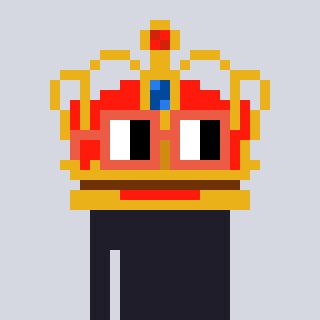
a pixel art character with square orange glasses, a crown-shaped head and a grayscale-colored body on a cool background